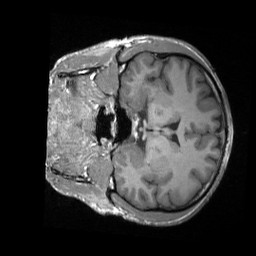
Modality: T1w
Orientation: coronal
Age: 39
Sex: male
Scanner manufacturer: siemens
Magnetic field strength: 3 T
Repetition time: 1.9 s
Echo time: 0.00226 s